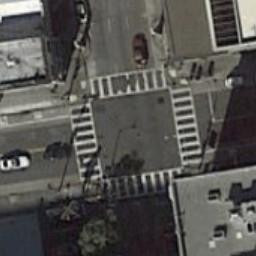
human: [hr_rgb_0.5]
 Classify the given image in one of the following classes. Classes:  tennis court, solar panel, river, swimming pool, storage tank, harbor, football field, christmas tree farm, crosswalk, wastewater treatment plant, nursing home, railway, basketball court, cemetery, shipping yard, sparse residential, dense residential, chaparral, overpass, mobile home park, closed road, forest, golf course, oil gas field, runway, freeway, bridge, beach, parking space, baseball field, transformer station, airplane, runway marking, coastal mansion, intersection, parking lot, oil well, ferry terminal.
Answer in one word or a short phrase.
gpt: crosswalk